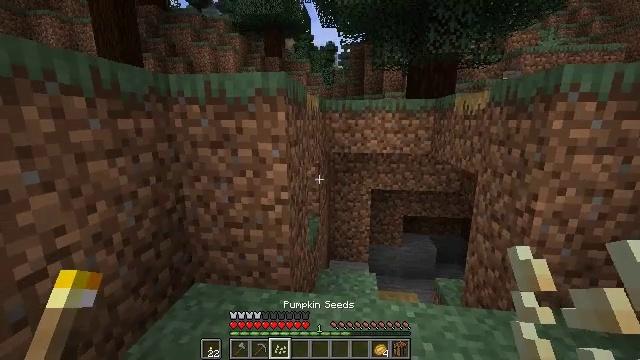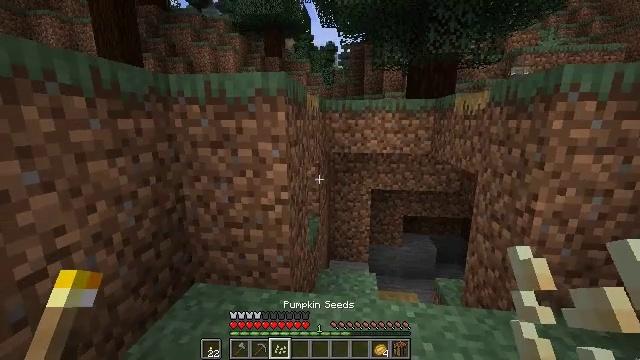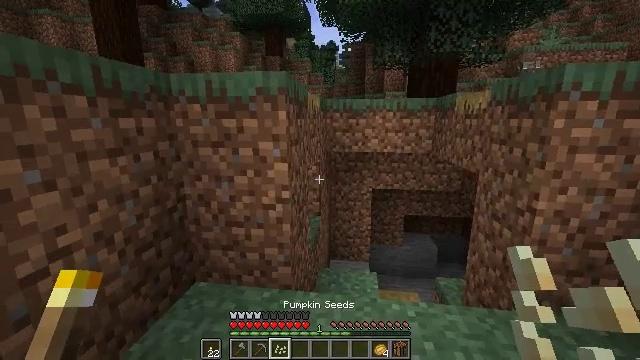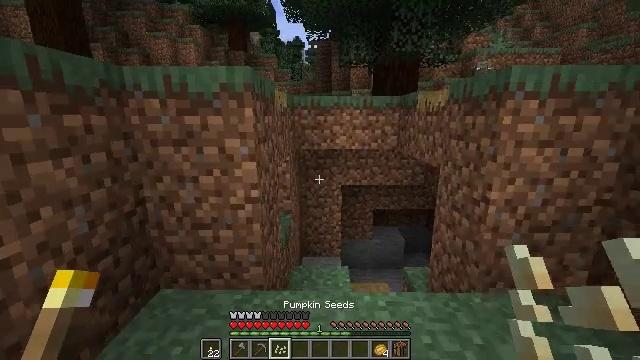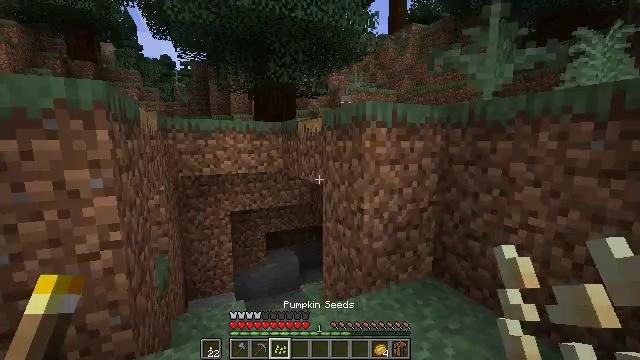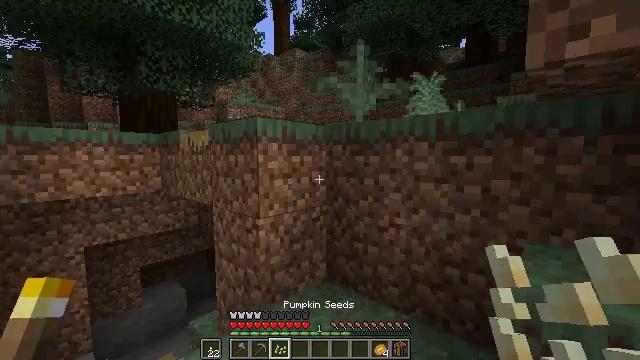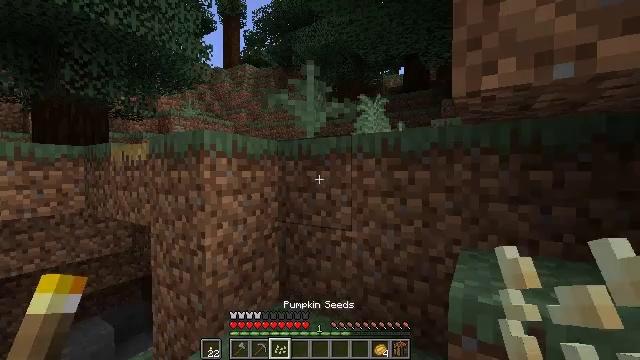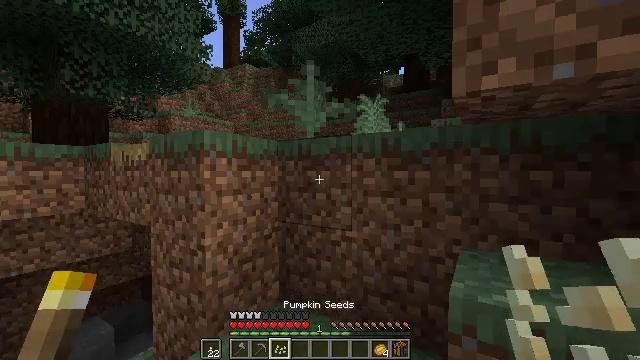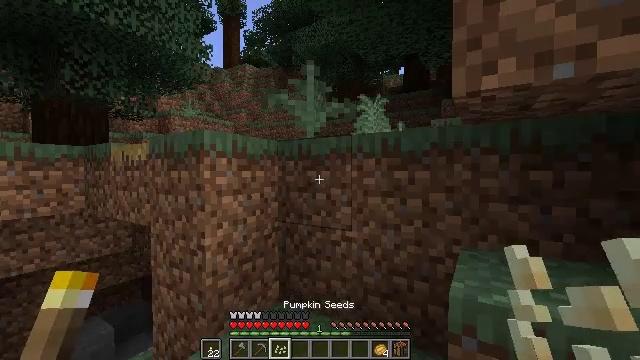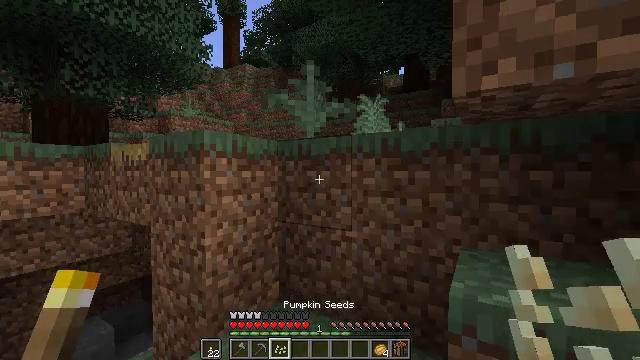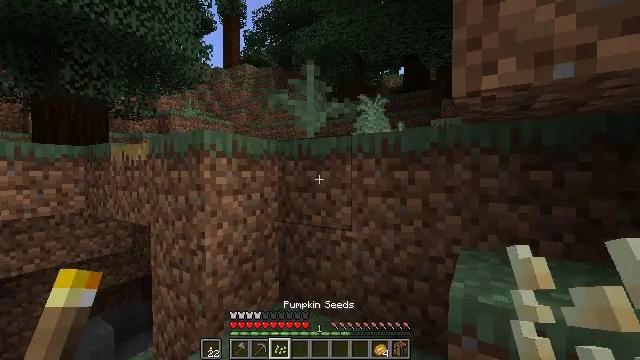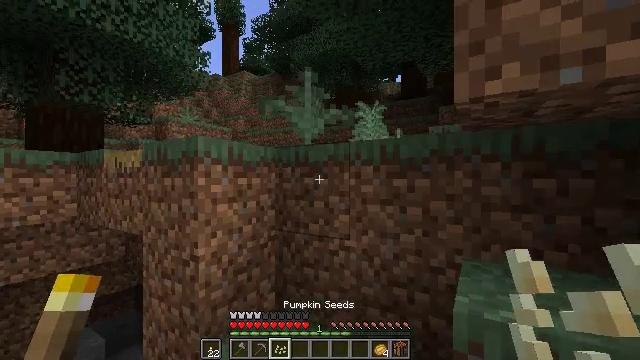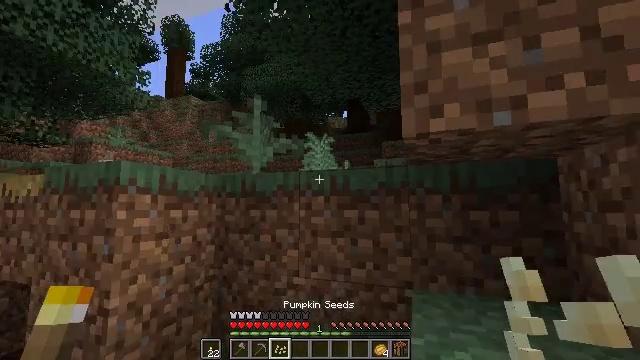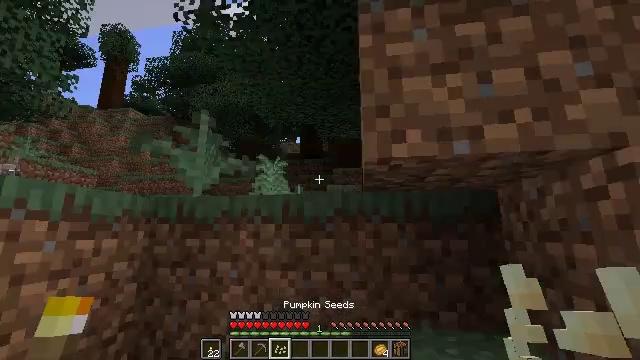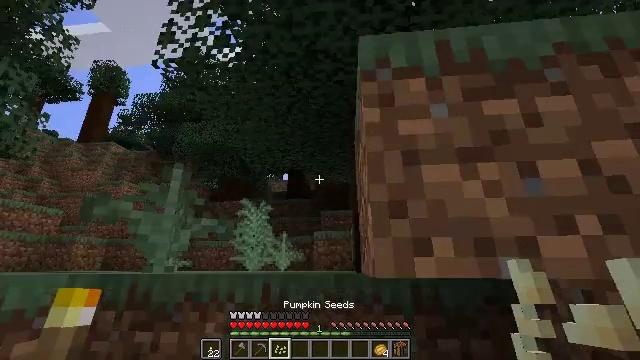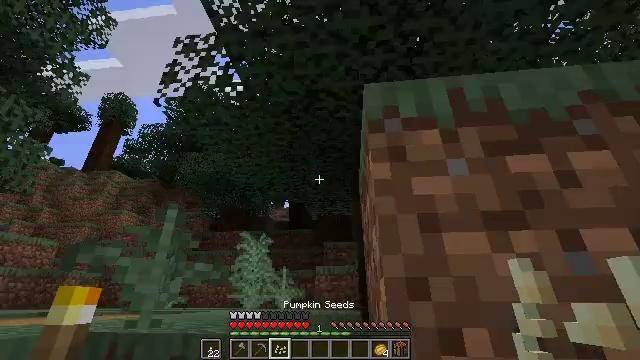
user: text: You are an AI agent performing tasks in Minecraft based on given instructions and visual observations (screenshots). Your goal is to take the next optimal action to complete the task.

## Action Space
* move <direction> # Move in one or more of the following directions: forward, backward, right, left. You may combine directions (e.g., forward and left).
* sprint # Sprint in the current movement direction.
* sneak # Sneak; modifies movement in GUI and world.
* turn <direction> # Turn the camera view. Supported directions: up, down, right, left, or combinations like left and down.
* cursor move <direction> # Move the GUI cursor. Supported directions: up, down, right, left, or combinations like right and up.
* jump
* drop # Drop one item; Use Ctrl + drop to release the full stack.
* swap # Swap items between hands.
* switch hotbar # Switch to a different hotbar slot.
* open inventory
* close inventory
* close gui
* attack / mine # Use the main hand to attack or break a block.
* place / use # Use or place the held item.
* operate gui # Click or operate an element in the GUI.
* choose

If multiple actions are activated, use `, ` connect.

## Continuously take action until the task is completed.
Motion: motion action
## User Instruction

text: Drop pumpkin seeds.
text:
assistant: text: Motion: no_op
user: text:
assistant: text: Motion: no_op
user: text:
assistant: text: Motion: turn right
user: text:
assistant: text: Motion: turn right and up
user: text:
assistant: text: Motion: turn right and up
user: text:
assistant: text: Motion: turn right and up
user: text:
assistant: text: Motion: no_op
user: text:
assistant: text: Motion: no_op
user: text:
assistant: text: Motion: no_op
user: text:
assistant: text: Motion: no_op
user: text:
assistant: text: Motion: move forward, turn up
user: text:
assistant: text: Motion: move forward, turn right and up
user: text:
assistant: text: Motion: move forward, turn right and up
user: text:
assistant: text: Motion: move forward, turn right and up, jump
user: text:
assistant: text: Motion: move forward, turn up, jump
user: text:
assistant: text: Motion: move forward, turn left and up, jump
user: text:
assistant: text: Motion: move forward, turn left and up, jump
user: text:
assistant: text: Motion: move forward, turn left and up
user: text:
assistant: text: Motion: move forward, turn left and up
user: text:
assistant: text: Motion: move forward, turn left, drop
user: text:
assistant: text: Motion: move forward, drop
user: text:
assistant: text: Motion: drop
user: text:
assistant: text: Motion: no_op
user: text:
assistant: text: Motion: no_op
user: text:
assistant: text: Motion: no_op